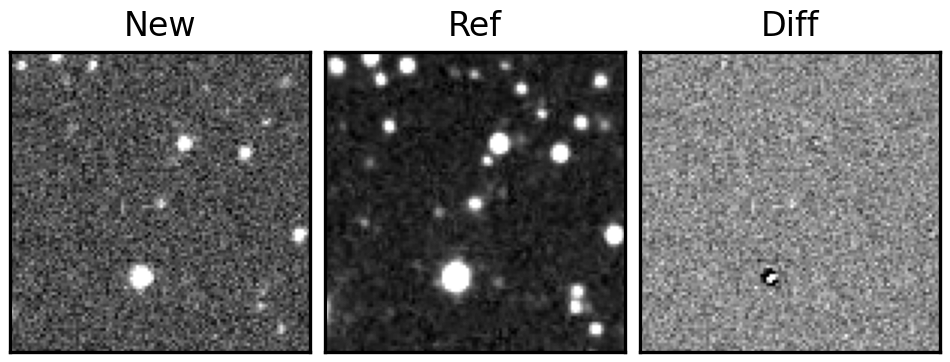
Label: real